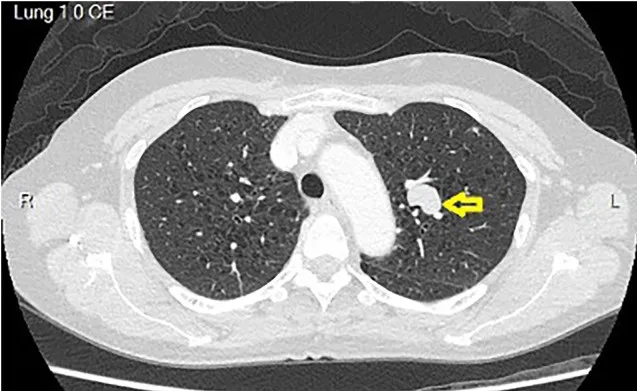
CT images revealed a solitary nodule with a diameter of 18.9 x 17.8 mm in the left upper lobe. The tumor is located in the hilum area. Besides, the CT images showed severe emphysematous change over bilateral lung parenchyma. CT, computed tomography.
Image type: radiology (ct)